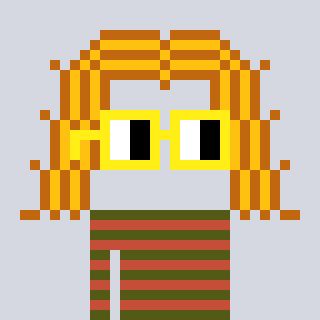
a pixel art character with square yellow glasses, a hair-shaped head and a rust-colored body on a cool background